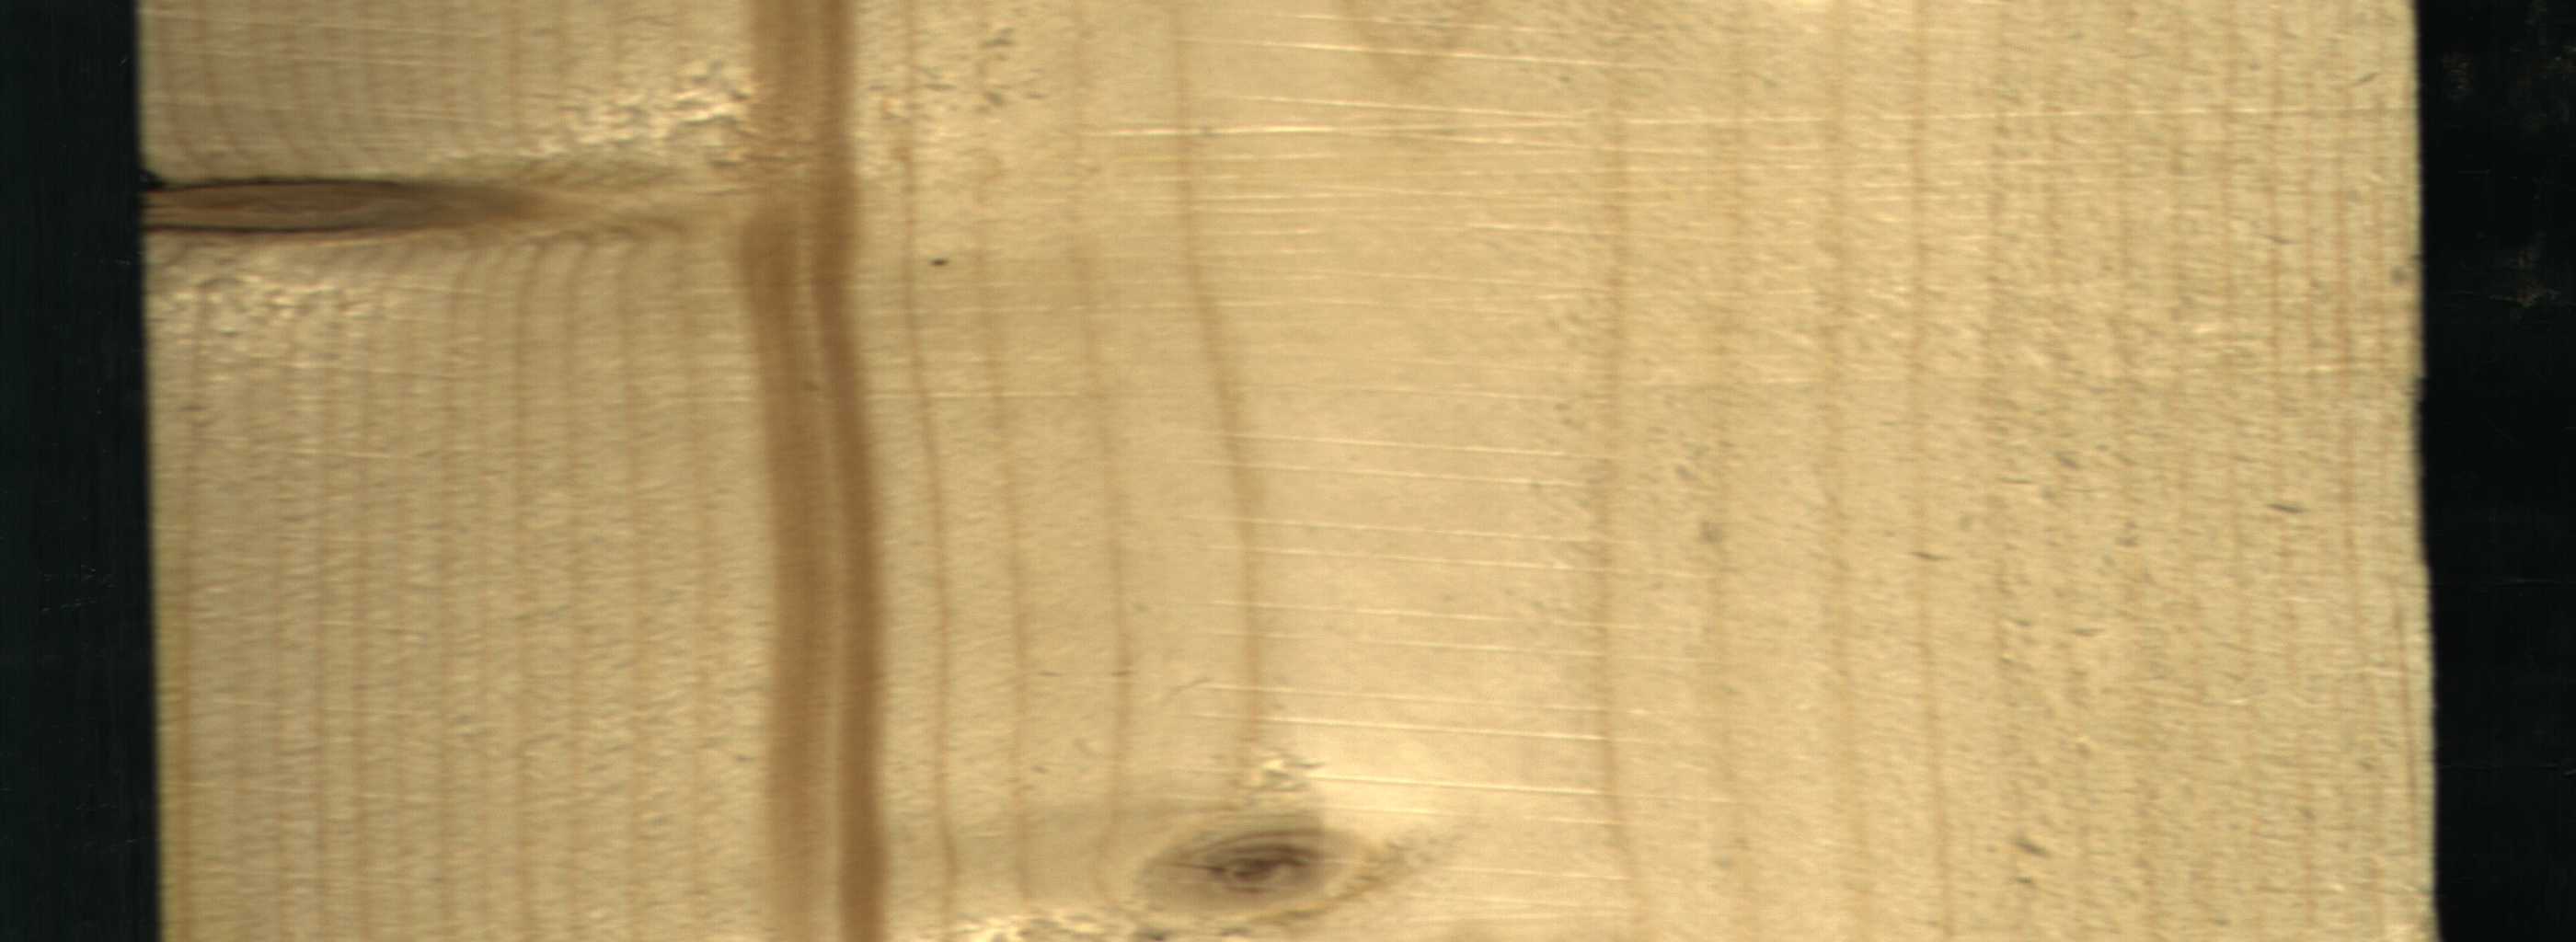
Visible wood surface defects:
Quartzity
Dead_Knot
Live_Knot